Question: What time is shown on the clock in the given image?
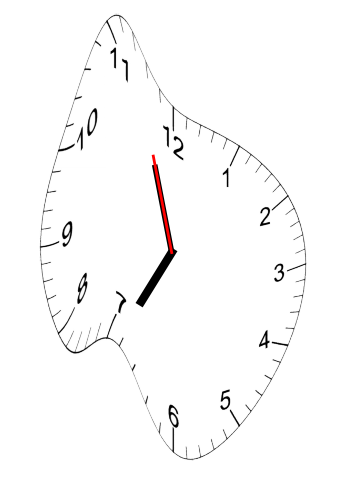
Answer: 06:56:57